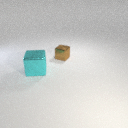
large cyan metal cube in front of small brown metal cube